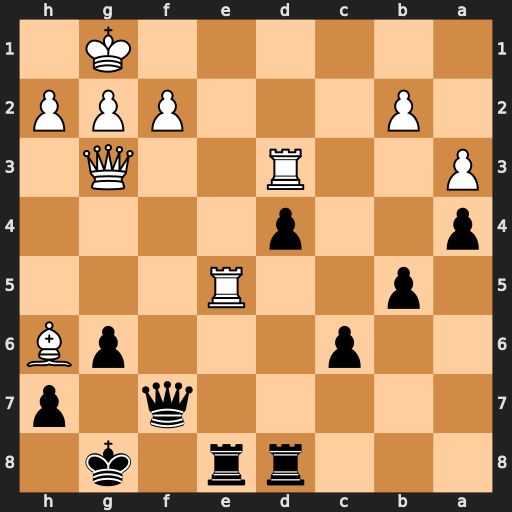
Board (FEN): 3rr1k1/5q1p/2p3pB/1p2R3/p2p4/P2R2Q1/1P3PPP/6K1
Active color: b
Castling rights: -
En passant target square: -
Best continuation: Rxe5 Qxe5 Re8 f4 Rxe5